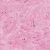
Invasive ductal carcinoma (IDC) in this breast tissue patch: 0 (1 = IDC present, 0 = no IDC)